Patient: sex M, age 60
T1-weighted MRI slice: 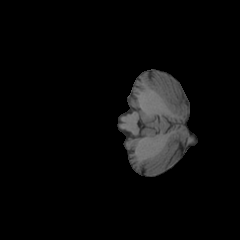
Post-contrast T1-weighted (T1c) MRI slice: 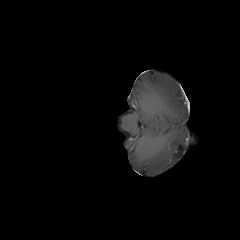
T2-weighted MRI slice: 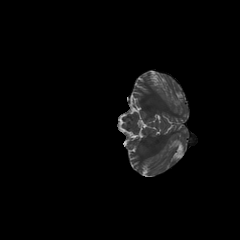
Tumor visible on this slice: no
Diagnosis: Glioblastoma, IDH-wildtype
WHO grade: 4